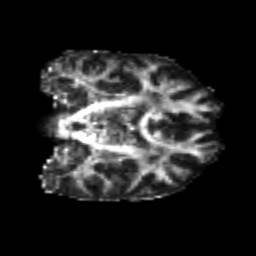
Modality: FA
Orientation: coronal
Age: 23
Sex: male
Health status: healthy
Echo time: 0.074 s